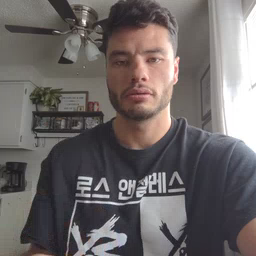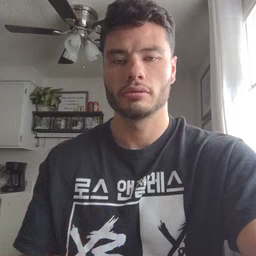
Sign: cowboy